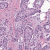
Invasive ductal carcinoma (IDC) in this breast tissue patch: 1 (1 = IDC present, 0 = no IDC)